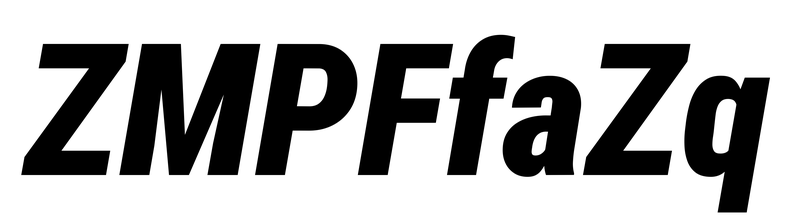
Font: Roboto-Italic_Condensed_Black_Italic